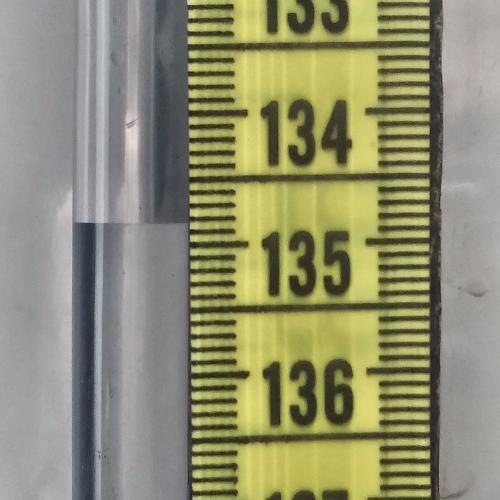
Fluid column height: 134.8 cm